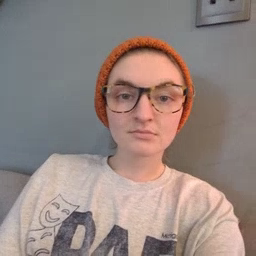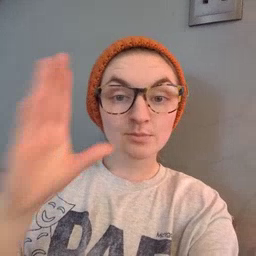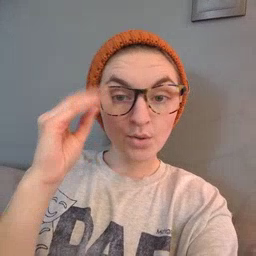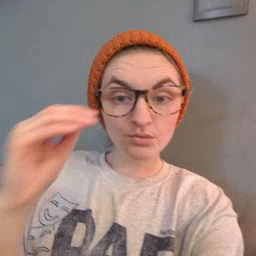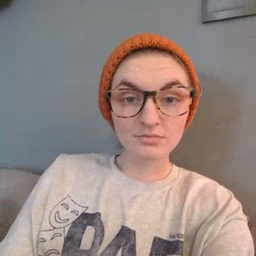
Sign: boy